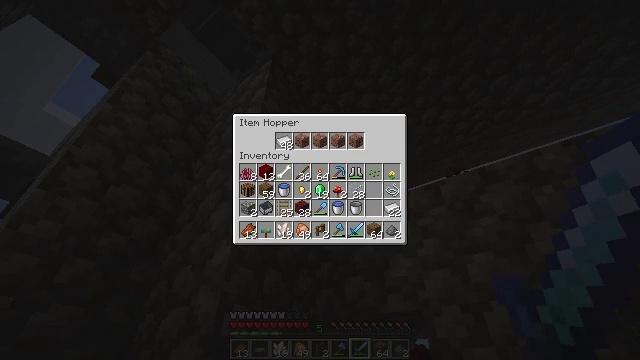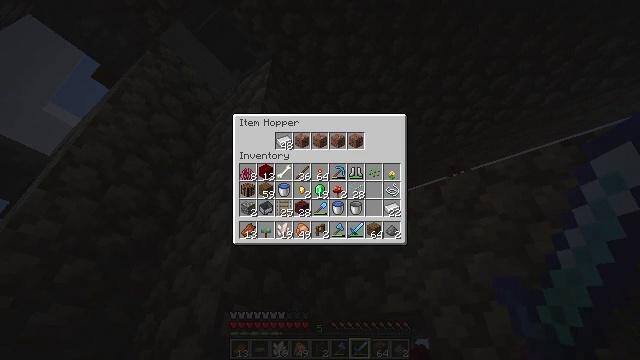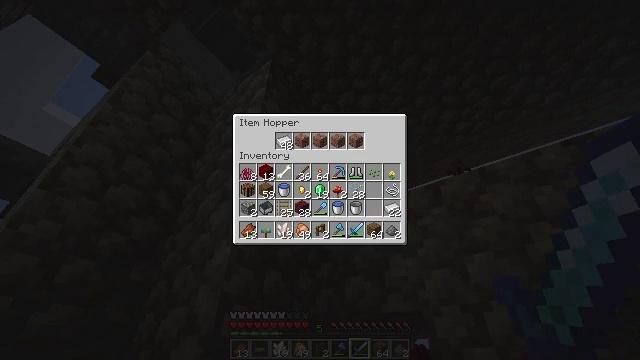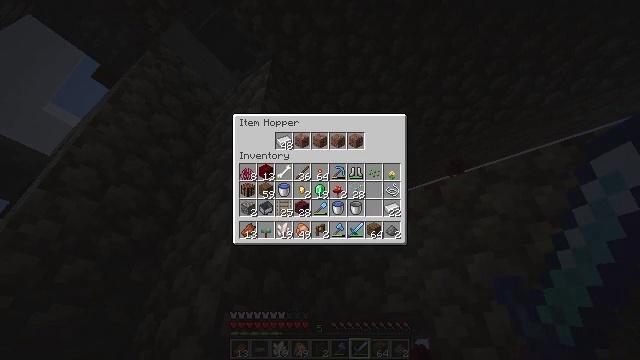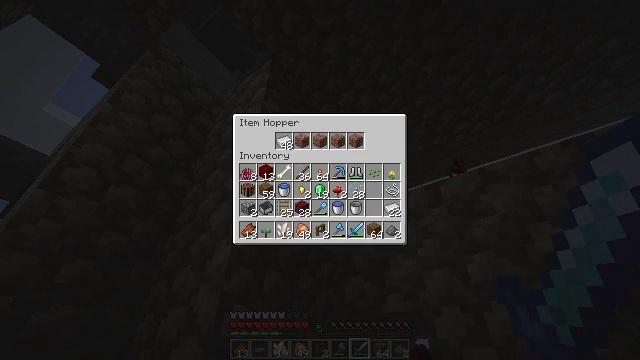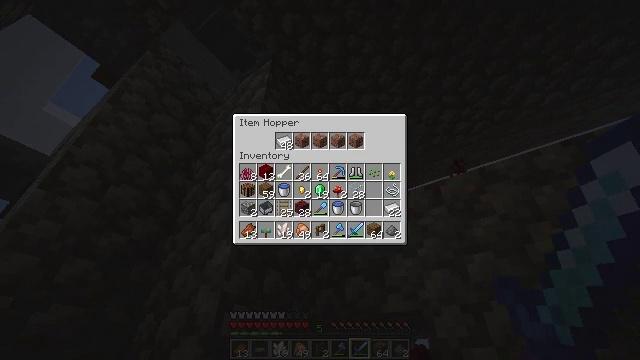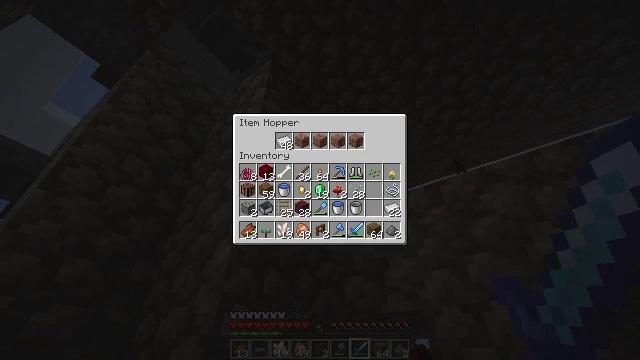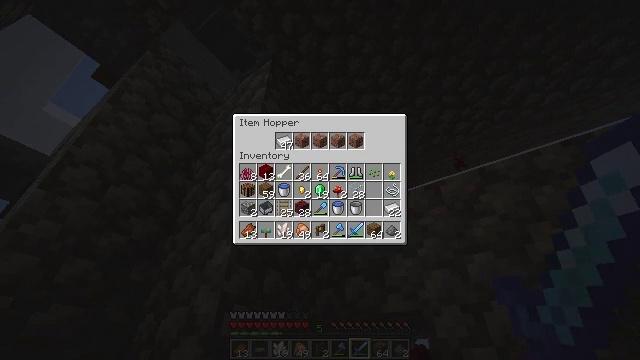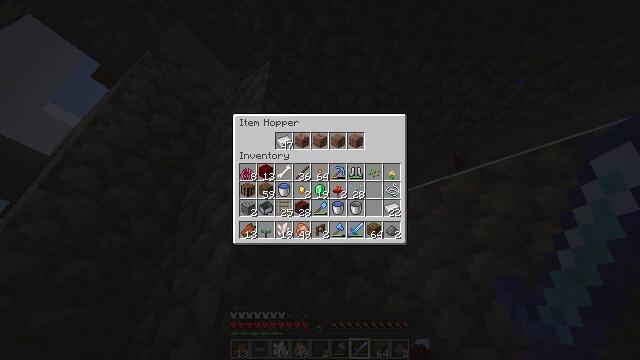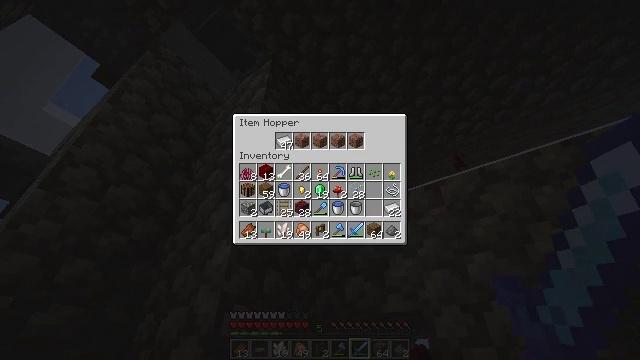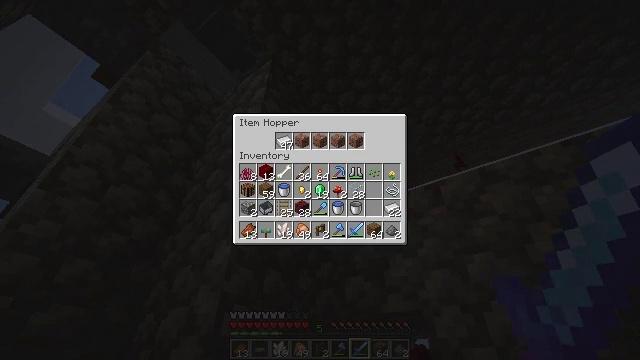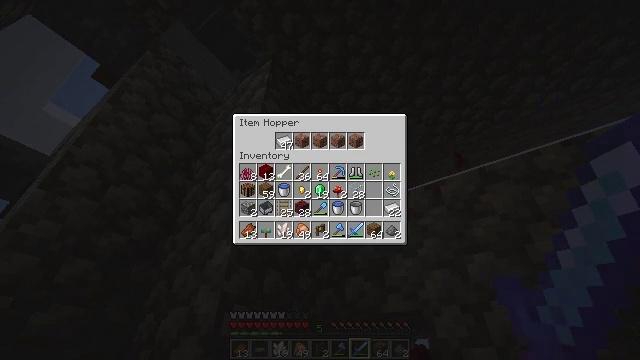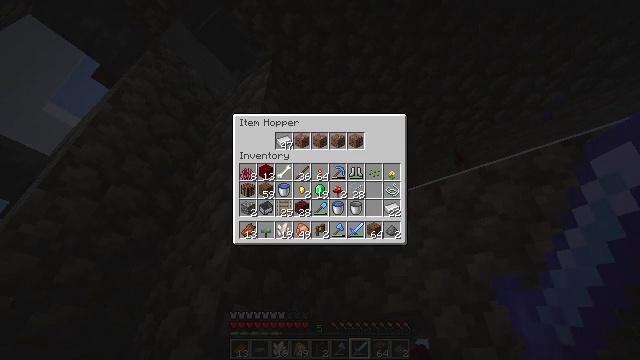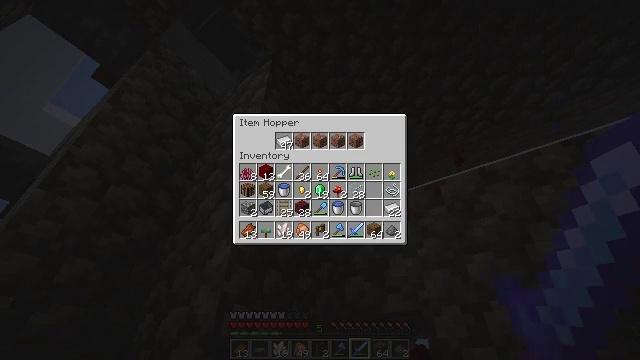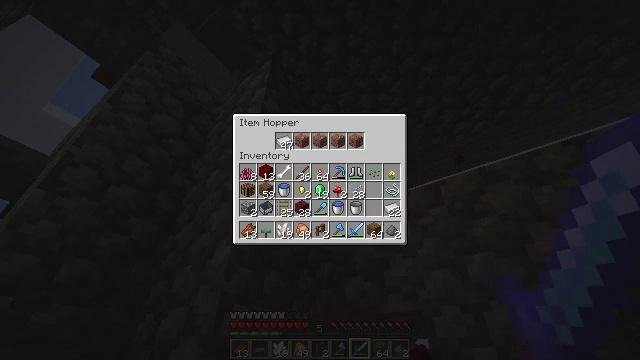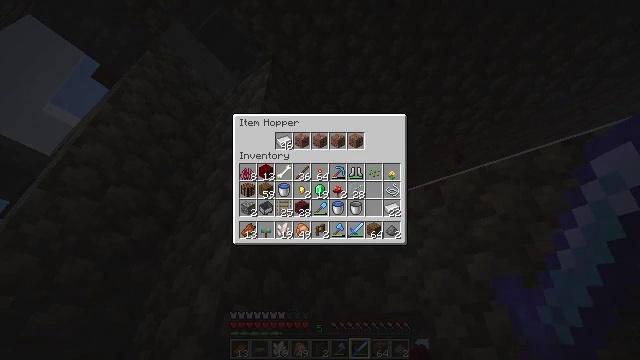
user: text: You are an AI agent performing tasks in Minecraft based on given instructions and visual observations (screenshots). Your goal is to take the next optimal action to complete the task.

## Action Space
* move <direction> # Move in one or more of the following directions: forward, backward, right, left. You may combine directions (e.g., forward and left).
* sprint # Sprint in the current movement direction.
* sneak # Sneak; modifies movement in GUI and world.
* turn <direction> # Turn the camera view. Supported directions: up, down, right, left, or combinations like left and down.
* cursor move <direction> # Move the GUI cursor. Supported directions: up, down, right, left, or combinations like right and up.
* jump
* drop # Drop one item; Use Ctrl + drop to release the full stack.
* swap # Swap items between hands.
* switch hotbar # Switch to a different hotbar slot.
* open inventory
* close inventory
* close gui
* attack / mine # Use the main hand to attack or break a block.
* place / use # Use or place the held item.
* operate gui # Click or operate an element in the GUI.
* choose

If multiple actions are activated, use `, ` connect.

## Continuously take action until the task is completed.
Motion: motion action
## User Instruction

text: Destroy the wheat to collect it.
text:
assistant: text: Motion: no_op
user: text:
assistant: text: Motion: no_op
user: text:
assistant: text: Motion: no_op
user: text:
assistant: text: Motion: no_op
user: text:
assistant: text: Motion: no_op
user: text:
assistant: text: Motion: no_op
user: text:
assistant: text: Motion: no_op
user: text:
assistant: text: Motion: no_op
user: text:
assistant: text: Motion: no_op
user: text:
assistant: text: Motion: no_op
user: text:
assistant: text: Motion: no_op
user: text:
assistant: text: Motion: no_op
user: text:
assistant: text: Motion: no_op
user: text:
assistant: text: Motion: no_op
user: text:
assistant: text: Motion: no_op
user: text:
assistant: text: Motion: no_op
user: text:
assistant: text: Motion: no_op
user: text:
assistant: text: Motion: no_op
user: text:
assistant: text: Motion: no_op
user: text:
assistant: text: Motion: no_op
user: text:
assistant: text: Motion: no_op
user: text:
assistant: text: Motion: no_op
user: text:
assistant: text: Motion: no_op
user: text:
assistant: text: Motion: no_op
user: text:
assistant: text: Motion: no_op
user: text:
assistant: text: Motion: no_op
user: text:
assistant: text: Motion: no_op
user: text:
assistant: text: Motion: no_op
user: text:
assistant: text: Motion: no_op
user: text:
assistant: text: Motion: no_op